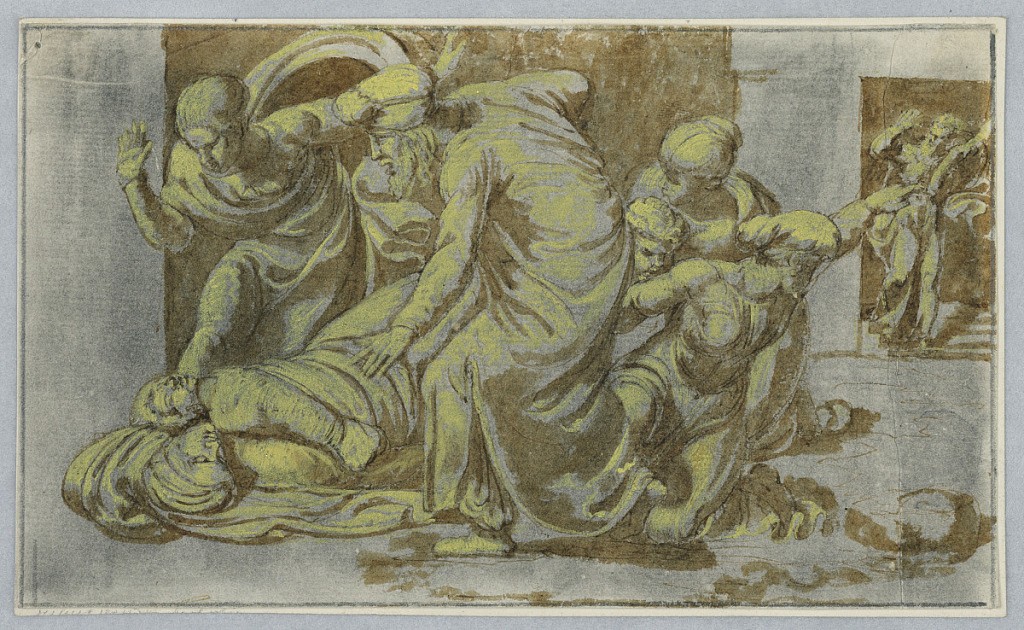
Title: Miracle Performed by St. Cecelia's Corpse
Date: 16th century
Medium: Yellow chalk, sepia, and grey watercolor
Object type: Drawing
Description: Two figures bend down towards the corpse of St. Cecelia.  Several other figures struggle away in the right side of the frame.